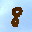
Label: 8